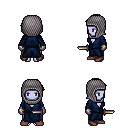
a pixel art fantasy rpg character, female body template, dark elf, purple skin, blue robe, robe skirt, green long mohawk hairstyle, chain hood, metal gloves, maroon shoes, dagger, four views (front, back, left, right), 2x2 character sprite sheet, small pixel art, hard edges, no anti-aliasing